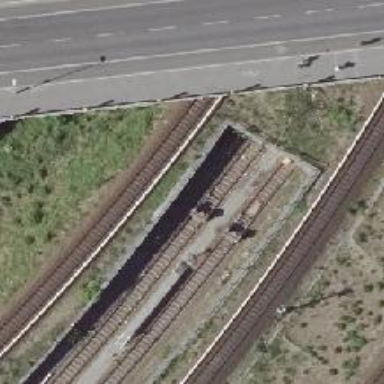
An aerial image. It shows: Disused railway yard.